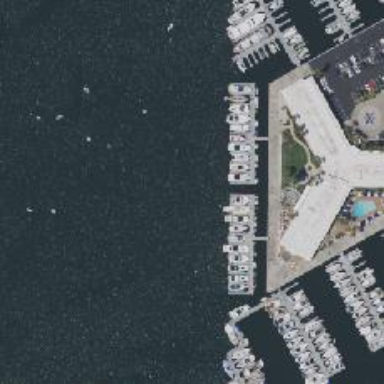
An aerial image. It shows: Man-made pier.